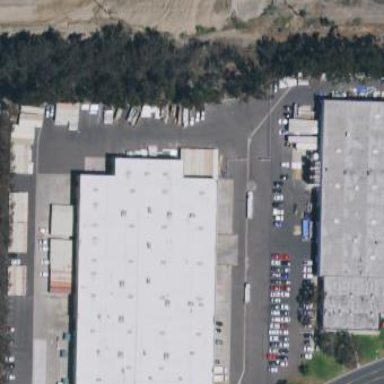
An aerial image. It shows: Industrial building.